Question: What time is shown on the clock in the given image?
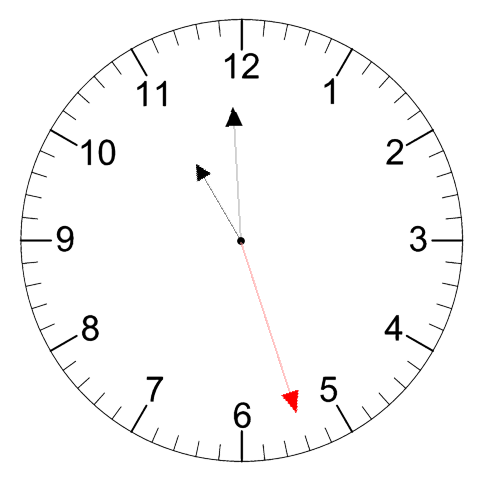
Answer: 10:59:27